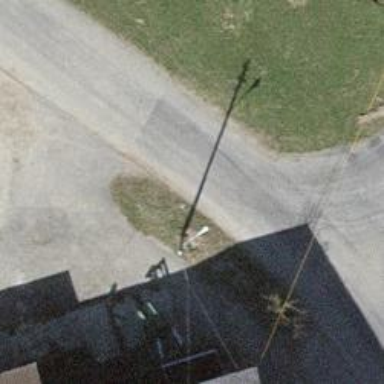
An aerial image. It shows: Minor power line.